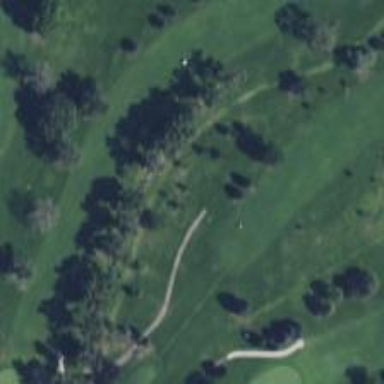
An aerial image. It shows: Golf fairway surrounded by grass.